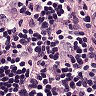
Metastatic tissue present: yes